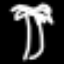
Label: palm tree